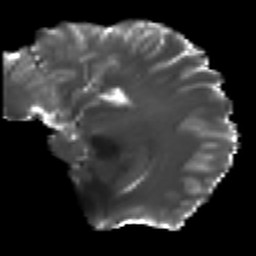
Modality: T2w
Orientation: sagittal
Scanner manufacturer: ge
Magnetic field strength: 3 T
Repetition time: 7.98 s
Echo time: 0.0701 s